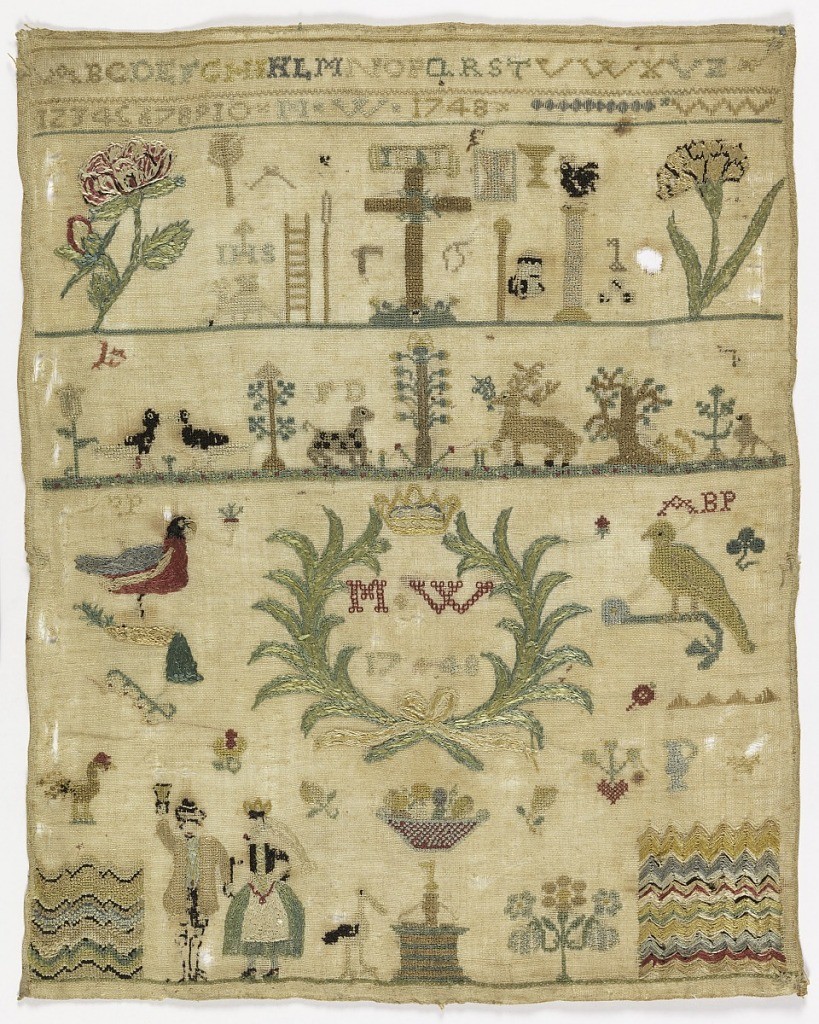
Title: Sampler
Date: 1748
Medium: silk embroidery on linen foundation Technique: embroidered in cross, four-sided, stem and satin stitches on plain weave foundation
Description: Alphabet and numerals at top.  The symbols of the passion; then domestic animals and flowers.  In center, crowned initials and a date.  Squares of pattern in the lower corners and celebrating people at the bottom.